Aerial crown-view tile of a tropical tree (Barro Colorado Island, Panama), acquired 20240813:
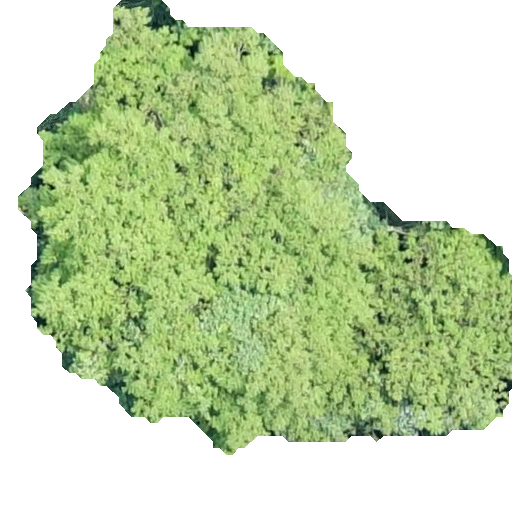
Species: Tachigali panamensis
GBIF accepted scientific name: Tachigali panamensis
Crown area: 226.063 m²